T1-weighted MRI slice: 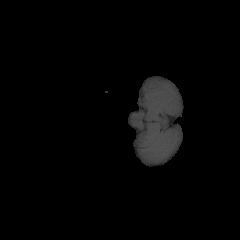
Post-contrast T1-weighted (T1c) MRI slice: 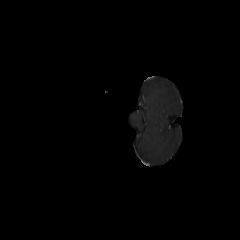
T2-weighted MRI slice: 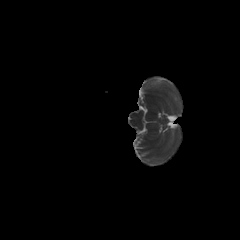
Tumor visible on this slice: no